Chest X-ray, PA view. Patient: 29 years old, sex F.
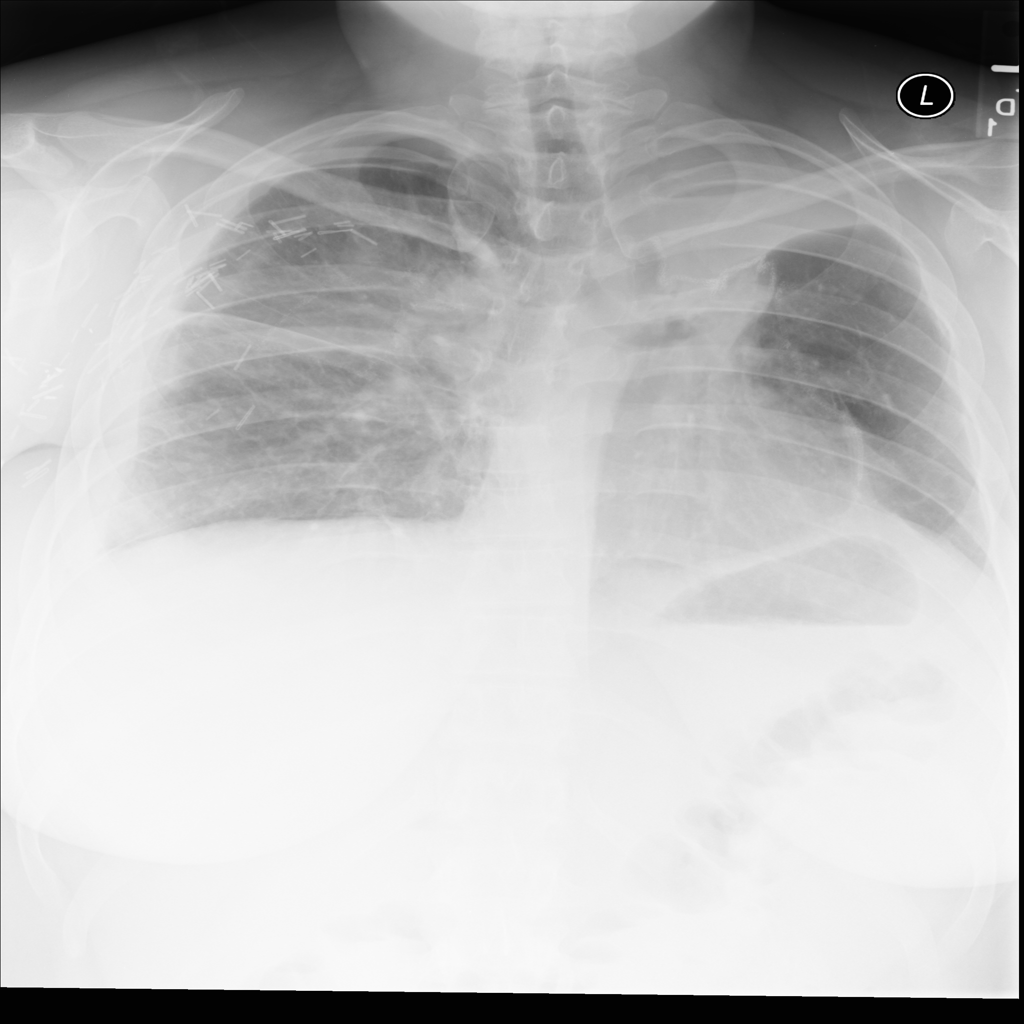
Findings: No Finding